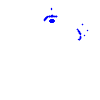
Particle: pion